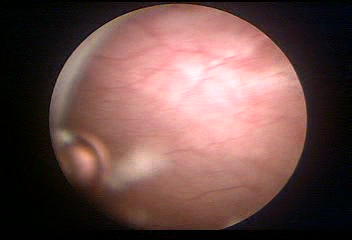
Modality: WLC
Class: Normal mucosa
Bladder cancer association: No